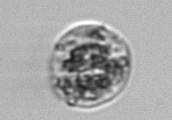
Label: Amoeba